Interaction volume radius: 5 \u00c5
Interaction volume height: 10 \u00c5
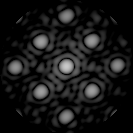
Disorder parameter: 0.06311